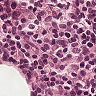
Metastatic tissue present: no